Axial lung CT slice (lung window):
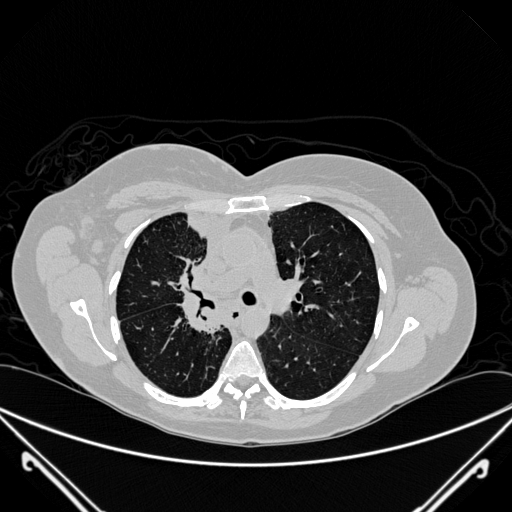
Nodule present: no